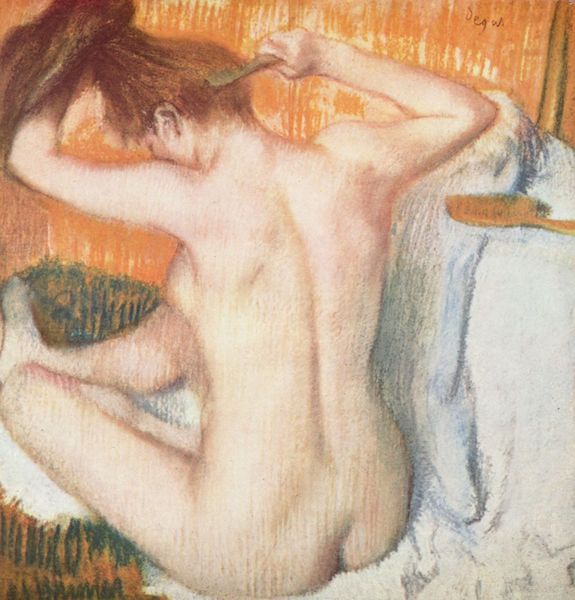
Titel: Frau bei der Toilette
Künstler: Edgar Degas
Standort: Moskva
Institution: The Pushkin State Museum of Fine Arts
Schlagwörter: akt, blau, gemälde, hand, kopf, nackt, schatten, weiß, baden, gelb, grün, mädchen, sitzen, wäsche, braun, brust, busen, degas, edgar degas, frau, haar, ohr, orange, pastell, raum, renoir, rücken, zimmer, rot, tuch, teppich, wand, arm, arme, mensch, signatur, spiegel, haare, lange haare, decke, schultern, beine, rückenansicht, kamm, sitzende, zopf, handtuch, bett, laken, bad, waschen, fuss, morgentoilette, rückenakt, bürste, toilette, rote haare, nackte frau, nach dem bade, bürsten, frisieren, kämmen, haltend, oranfe, händ, dags, zuch, burst, burste, hasse, nach dem bad, rückenackt, wirbelsäiule, po, nu, weißer körper, rotbraune haare, kämend, tuch hand, toillete, la femme